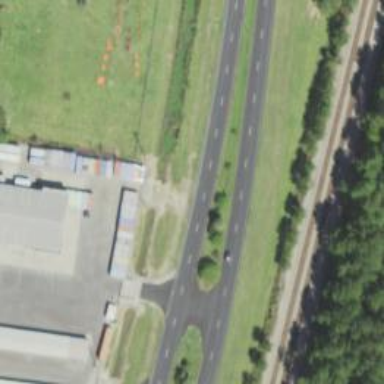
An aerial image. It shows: Asphalt road classified as trunk highway.